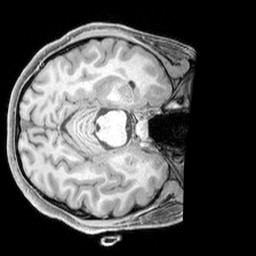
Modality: T1w
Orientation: axial
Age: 20
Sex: female
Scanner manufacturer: siemens
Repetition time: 2.3 s
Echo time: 0.00226 s